Question: I have a WPF Data Grid bound to an observable collection, which is working as intended.
What I am trying to do now is add text below it to say: "Number of selected rows: "
What's the proper way to do this? I could add a new property in the View Model called 'SelectedCount' or something similar and bind to that, but it doesn't feel right. It seems redundant. Also, I could set the label text dynamically in the code behind, but I'm not sure if that's the "right" place to do this either.
Here's an example below.
EDIT:
Please pretend there's a checkbox column header whose intention is to provide check/uncheck all functionality. The state of this header checkbox should not count towards the final count.

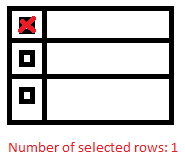
Answer: You could use element binding to declaratively bind to the 'SelectedItems.Count' property in XAML:
'''
<TextBlock Text="{Binding ElementName=MyDataGrid,
Path=SelectedItems.Count, StringFormat=Number of selected rows: {0}}" />
'''
Presumably you're using MVVM, so adding a 'SelectedXCount' property to your view model is a perfectly reasonable application of the view model. The advantage of having it in the view model is that you could unit test based on the number of selected items. E.g. if you want to check that the user can only progress (a 'CanNext' property returns true) if the user has selected some items.
The 'SelectedItems' property is not a 'DependencyProperty' so can't be bound to, but there are many articles online that get around the issue when using the DataGrid in MVVM. Most of the solutions involve using a mechanism for calling a view model command on the invocation of the DataGrid's 'SelectionChanged' event.